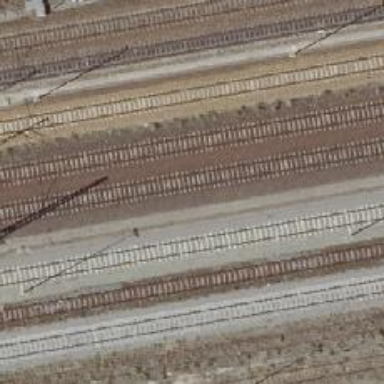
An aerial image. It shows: Railway yard.